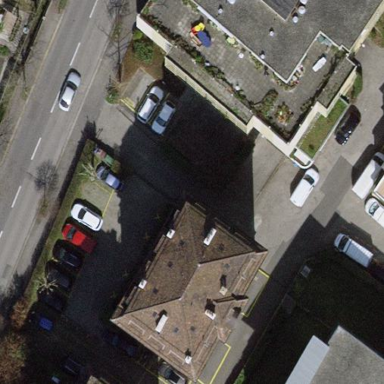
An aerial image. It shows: Apartment building with quadruple saltbox roof shape.